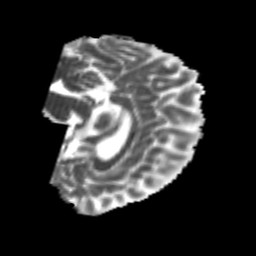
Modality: MD
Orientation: sagittal
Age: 22
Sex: female
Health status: healthy
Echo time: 0.074 s